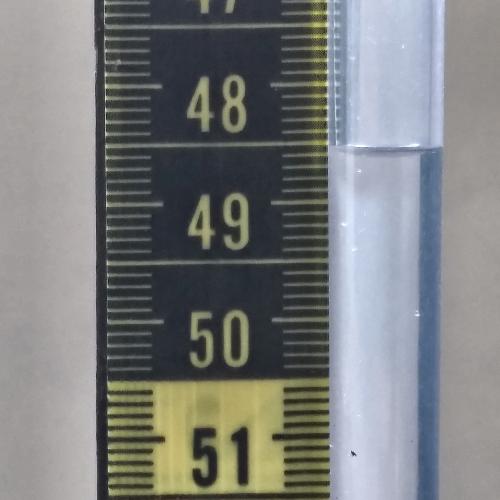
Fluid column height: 48.5 cm